Question: i want to update the local ip of the android system every time it changes in a textview, this is my code.
The function to obtain the ip is this
'''
fun getIpv4HostAddress(): String {
NetworkInterface.getNetworkInterfaces()?.toList()?.map { networkInterface ->
networkInterface.inetAddresses?.toList()?.find {
!it.isLoopbackAddress && it is Inet4Address
}?.let { return it.hostAddress }
}
return ""
}
'''
and the code inside the onCreate of the MainActivity.tk is this
'''
val textView: TextView = findViewById(R.id.getIP)
textView.setText("IP local: " + getIpv4HostAddress())
textView.invalidate()
'''
I want it to update and show it in real time in the texview, for example after setting and removing airplane mode, or changing networks wifi-> mobile mobile-> wifi
here I leave as seen in the application, someone to help me please

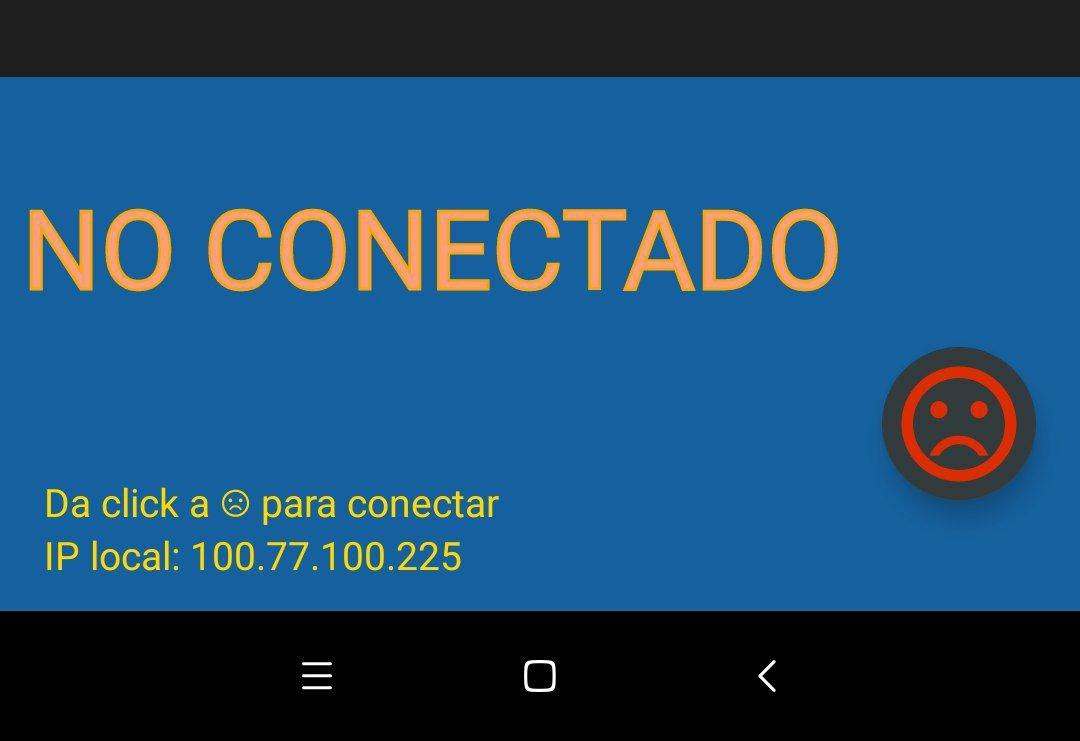
Answer: Basically, the solution consists of two main components: a "service" that listens to network changes and an <URL> to which you subscribe and post updates about network changes.
### Step 0: Preparation
Make sure your 'AndroidManifest.xml' file has next permissions included:
'''
<uses-permission android:name="android.permission.INTERNET" />
<uses-permission android:name="android.permission.ACCESS_NETWORK_STATE" />
'''
Your app has to enable compatibility options to allow the use of Java 8 features. Add the next lines in your 'build.gradle' file:
'''
android {
...
compileOptions {
targetCompatibility = "8"
sourceCompatibility = "8"
}
}
'''
In order to make use of RX Kotlin add next dependencies:
'''
implementation 'io.reactivex.rxjava3:rxandroid:3.0.0'
implementation 'io.reactivex.rxjava3:rxkotlin:3.0.0'
'''
### Step 1: Implement network change listener service
Imports are omitted to make code as concise as possible. 'NetworkReachabilityService' is not a conventional Android service that you can start and it will run even when then the app is killed. It is a class that sets a listener to <URL> and handles all updates related to the network state.
Any type of update is handled similarly: something changed -> post 'NetworkState' object with an appropriate value. On every change, we can request IPv4 to display in the UI (see on step 3).
'''
sealed class NetworkState {
data class Available(val type: NetworkType) : NetworkState()
object Unavailable : NetworkState()
object Connecting : NetworkState()
object Losing : NetworkState()
object Lost : NetworkState()
}
sealed class NetworkType {
object WiFi : NetworkType()
object CELL : NetworkType()
object OTHER : NetworkType()
}
class NetworkReachabilityService private constructor(context: Application) {
private val connectivityManager: ConnectivityManager =
context.getSystemService(Context.CONNECTIVITY_SERVICE) as ConnectivityManager
private val networkCallback = object : ConnectivityManager.NetworkCallback() {
// There are more functions to override!
override fun onLost(network: Network) {
super.onLost(network)
postUpdate(NetworkState.Lost)
}
override fun onUnavailable() {
super.onUnavailable()
postUpdate(NetworkState.Unavailable)
}
override fun onLosing(network: Network, maxMsToLive: Int) {
super.onLosing(network, maxMsToLive)
postUpdate(NetworkState.Losing)
}
override fun onAvailable(network: Network) {
super.onAvailable(network)
updateAvailability(connectivityManager.getNetworkCapabilities(network))
}
override fun onCapabilitiesChanged(
network: Network,
networkCapabilities: NetworkCapabilities
) {
super.onCapabilitiesChanged(network, networkCapabilities)
updateAvailability(networkCapabilities)
}
}
companion object {
// Subscribe to this subject to get updates on network changes
val NETWORK_REACHABILITY: BehaviorSubject<NetworkState> =
BehaviorSubject.createDefault(NetworkState.Unavailable)
private var INSTANCE: NetworkReachabilityService? = null
@RequiresPermission(android.Manifest.permission.ACCESS_NETWORK_STATE)
fun getService(context: Application): NetworkReachabilityService {
if (INSTANCE == null) {
INSTANCE = NetworkReachabilityService(context)
}
return INSTANCE!!
}
}
private fun updateAvailability(networkCapabilities: NetworkCapabilities?) {
if (networkCapabilities == null) {
postUpdate(NetworkState.Unavailable)
return
}
var networkType: NetworkType = NetworkType.OTHER
if (networkCapabilities.hasTransport(TRANSPORT_CELLULAR)) {
networkType = NetworkType.CELL
}
if (networkCapabilities.hasTransport(TRANSPORT_WIFI)) {
networkType = NetworkType.WiFi
}
postUpdate(NetworkState.Available(networkType))
}
private fun postUpdate(networkState: NetworkState) {
NETWORK_REACHABILITY.onNext(networkState)
}
fun pauseListeningNetworkChanges() {
try {
connectivityManager.unregisterNetworkCallback(networkCallback)
} catch (e: IllegalArgumentException) {
// Usually happens only once if: "NetworkCallback was not registered"
}
}
fun resumeListeningNetworkChanges() {
pauseListeningNetworkChanges()
if (Build.VERSION.SDK_INT >= Build.VERSION_CODES.N) {
connectivityManager.registerDefaultNetworkCallback(networkCallback)
} else {
connectivityManager.registerNetworkCallback(
NetworkRequest.Builder().build(),
networkCallback
)
}
}
}
'''
### Step 2: Implement a method to extract IPv4 (bonus IPv6)
I had to modify your IPv4 extraction a little as it did not return any IPv4 addresses while a device clearly had one. These are two methods to extract IPv4 and IPv6 addresses respectively. Methods were modified using <URL> on how to extract IP addresses. Overall, it is 90% the same mapping of 'inetAddresses' to the IP address values.
Add these two methods to 'NetworkReachabilityService' class:
'''
fun getIpv4HostAddress(): String? =
NetworkInterface.getNetworkInterfaces()?.toList()?.mapNotNull { networkInterface ->
networkInterface.inetAddresses?.toList()
?.filter { !it.isLoopbackAddress && it.hostAddress.indexOf(':') < 0 }
?.mapNotNull { if (it.hostAddress.isNullOrBlank()) null else it.hostAddress }
?.firstOrNull { it.isNotEmpty() }
}?.firstOrNull()
fun getIpv6HostAddress(): String? =
NetworkInterface.getNetworkInterfaces()?.toList()?.mapNotNull { networkInterface ->
networkInterface.inetAddresses?.toList()
?.filter { !it.isLoopbackAddress && it is Inet6Address }
?.mapNotNull { if (it.hostAddress.isNullOrBlank()) null else it.hostAddress }
?.firstOrNull { it.isNotEmpty() }
}?.firstOrNull()
'''
### Step 3: Update UI
The simples solution related to UI is a direct subscription to 'NETWORK_REACHABILITY' subject and on each change received through that subject, we pull out IPv4 data from 'NetworkReachabilityService' and display it in the UI. Two main methods you want to look at are 'subscribeToUpdates' and 'updateIPv4Address'. And do not forget to unsubscribe by using 'unsubscribeFromUpdates' to prevent memory leaks.
'''
class MainActivity : AppCompatActivity() {
private val compositeDisposable = CompositeDisposable()
private lateinit var textView: TextView
override fun onCreate(savedInstanceState: Bundle?) {
super.onCreate(savedInstanceState)
setContentView(R.layout.activity_main)
textView = findViewById(R.id.text_view)
val service = NetworkReachabilityService.getService(application)
service.resumeListeningNetworkChanges()
subscribeToUpdates()
}
override fun onDestroy() {
super.onDestroy()
unsubscribeFromUpdates()
}
private fun unsubscribeFromUpdates() {
compositeDisposable.dispose()
compositeDisposable.clear()
}
private fun subscribeToUpdates() {
val disposableSubscription =
NetworkReachabilityService.NETWORK_REACHABILITY
.observeOn(AndroidSchedulers.mainThread())
.subscribe({ networkState ->
// We do not care about networkState right now
updateIPv4Address()
}, {
// Handle the error
it.printStackTrace()
})
compositeDisposable.addAll(disposableSubscription)
}
private fun updateIPv4Address() {
val service = NetworkReachabilityService.getService(application)
textView.text = service.getIpv4HostAddress()
}
}
'''
### Recap
Using a 'ConnectivityManager' instance we set a listener which reacts on any network change. Each change triggers an update which posts value to RX subject holding the latest network state. By subscribing to the subject we can track network state changes and assume the device had its address changed and thus we refresh IPv4 value displayed in a 'TextView'.
I decided this code was good to go on GitHub, so here is <URL>.